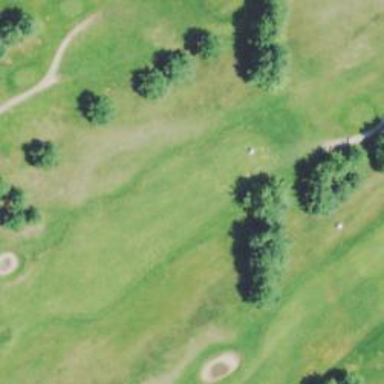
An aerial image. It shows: Golf hole.